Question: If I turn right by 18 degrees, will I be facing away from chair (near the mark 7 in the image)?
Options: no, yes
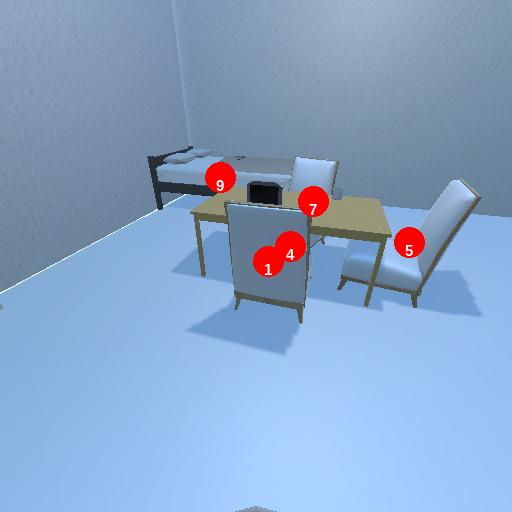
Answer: no